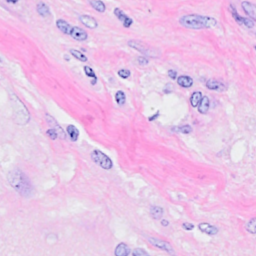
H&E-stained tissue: Breast